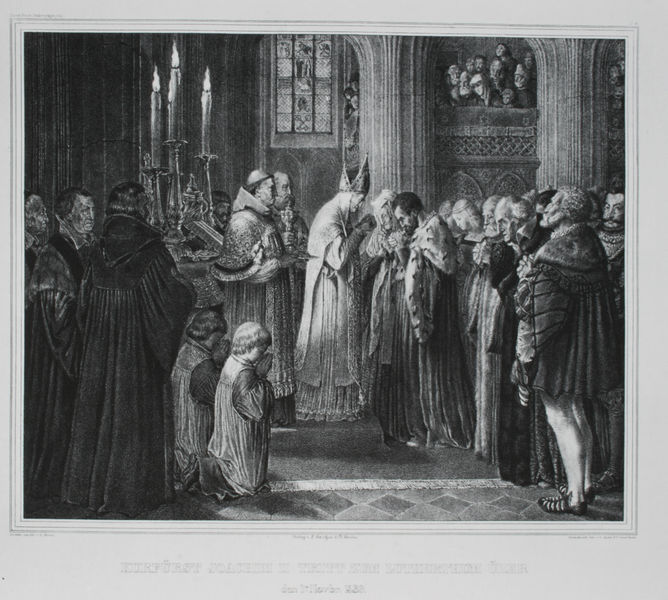
Titel: Denkwürdigkeiten aus der Brandenburgisch-Preussischen Geschichte - Blatt 4: Kurfürst Joachim II tritt zum Lutherthum über den 1ten Novbr. 1539.
Künstler: Adolph Menzel
Standort: Berlin
Institution: Staatliche Museen zu Berlin, Kupferstichkabinett
Schlagwörter: dunkel, feuer, gemälde, gott, mann, schatten, weiß, frauen, menschen, fenster, glas, grau, kleider, licht, männer, pfeiler, raum, schwarz, säule, säulen, zeichnung, fest, menge, teppich, versammlung, feier, mütze, architektur, hermelin, pelz, stehen, steine, hände, innenraum, brüstung, kirche, boden, geistlicher, gewand, kutte, mantel, adel, gewänder, kind, paar, publikum, kinder, kanneliert, fell, schuhe, zuschauer, jungen, knaben, grafik, graphik, empore, loge, bischof, kaiser, könig, papst, gäste, kerzen, leuchter, sandalen, podest, junge, foto, fotografie, photographie, bögen, glaube, dom, flammen, druck, druckgraphik, schwarz-weiß, radierung, stich, titel, fliesen, knien, beschriftung, mäntel, herrscher, kardinal, kacheln, beten, gebet, kathedrale, photo, karte, kerzenleuchter, ehe, prediger, sandale, pfarrer, dienste, glasmalerei, gotisch, kniend, mittelalter, wams, andacht, gottesdienst, klerus, knieen, krönung, messdiener, messe, ministranten, priester, religiös, segen, segnung, mönch, geistliche, mitra, mönche, tiara, hochzeit, kaplan, kutten, kirchlich, postkarte, kupferstich, anbetung, aufnahme, erwachsene, kommunion, kircheninnenraum, kirchenfenster, heirat, kleriker, druckbild, bischofsmütze, bischoff, fnster, kupfertsich, ehegelübde, kasel, schristlich, gebt, kirche#, druckgraühik, knieende kinder